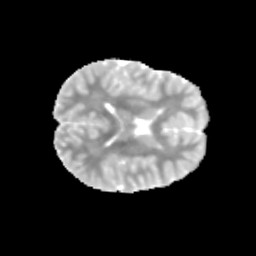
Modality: MD
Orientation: axial
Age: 10
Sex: male
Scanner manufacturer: siemens
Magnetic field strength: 3 T
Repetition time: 3.8 s
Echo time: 0.07 s